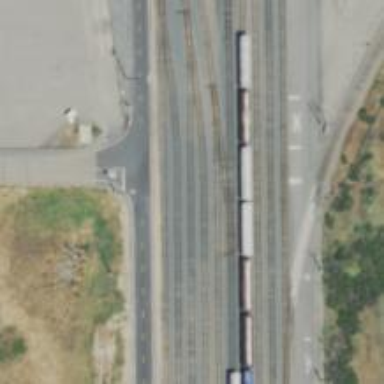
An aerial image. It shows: Rail spur service.